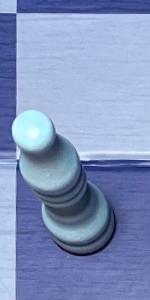
Label: Bishop_White